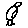
Label: bird